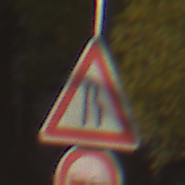
Verkehrszeichen: EinseitigVerengteFahrbahnRechts
Zusatzzeichen unten: Ueberholverbot
Umgebung: Outdoor, Urban
Tageszeit: SunriseSunset
Wetter: PartlyCloudy
Licht: Natural
Jahreszeit: Autumn
Kontrast: HighContrast